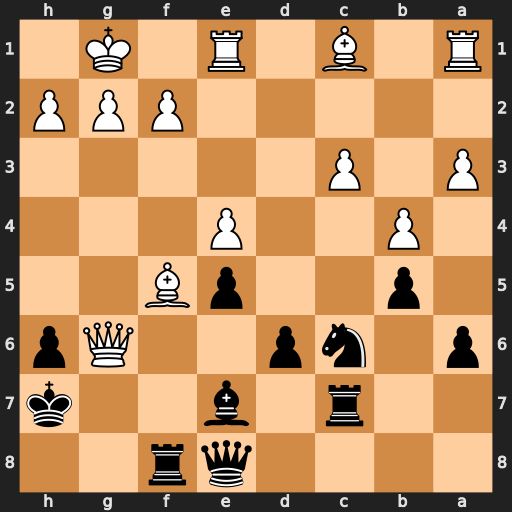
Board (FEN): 4qr2/2r1b2k/p1np2Qp/1p2pB2/1P2P3/P1P5/5PPP/R1B1R1K1
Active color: b
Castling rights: -
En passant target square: -
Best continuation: Qxg6 Bxg6+ Kxg6